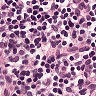
Metastatic tissue present: no